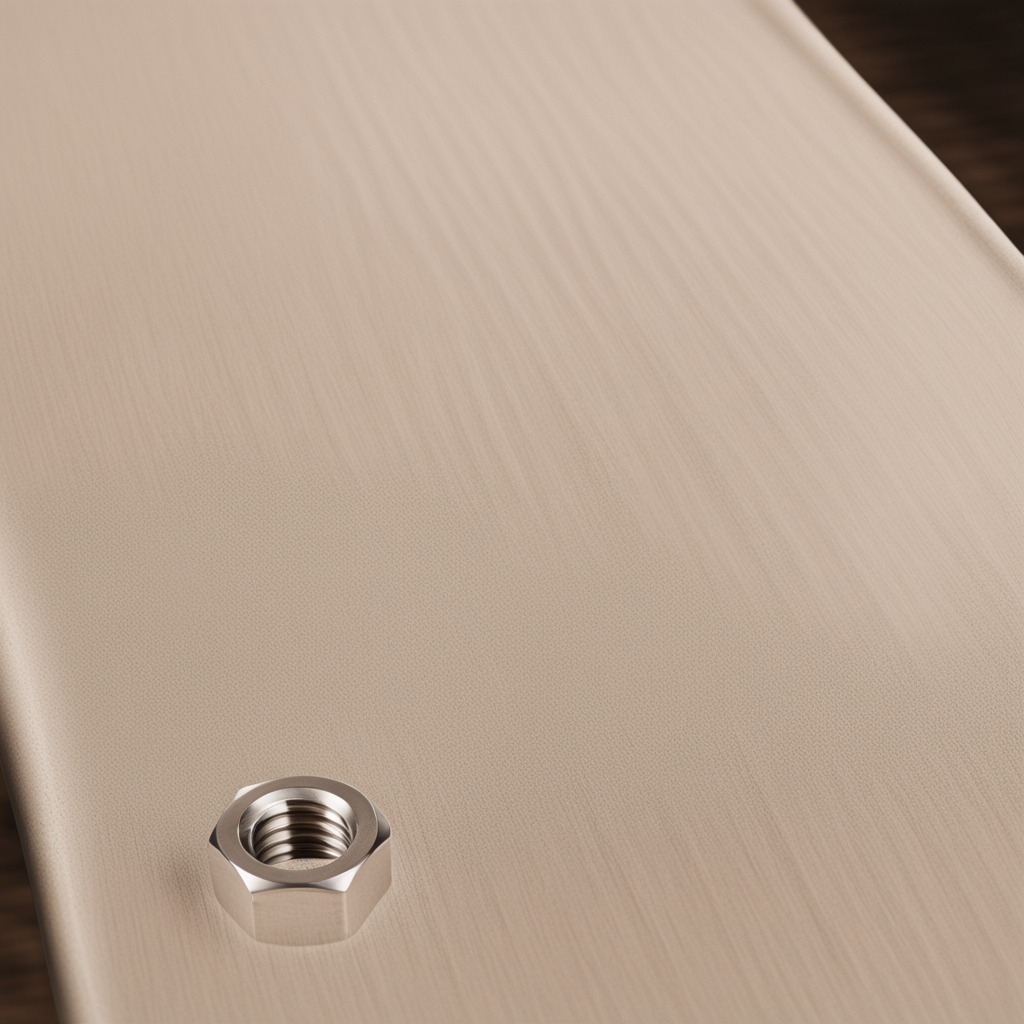
A metal nut is lying on a wooden table in an outdoor workshop.